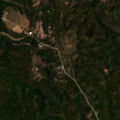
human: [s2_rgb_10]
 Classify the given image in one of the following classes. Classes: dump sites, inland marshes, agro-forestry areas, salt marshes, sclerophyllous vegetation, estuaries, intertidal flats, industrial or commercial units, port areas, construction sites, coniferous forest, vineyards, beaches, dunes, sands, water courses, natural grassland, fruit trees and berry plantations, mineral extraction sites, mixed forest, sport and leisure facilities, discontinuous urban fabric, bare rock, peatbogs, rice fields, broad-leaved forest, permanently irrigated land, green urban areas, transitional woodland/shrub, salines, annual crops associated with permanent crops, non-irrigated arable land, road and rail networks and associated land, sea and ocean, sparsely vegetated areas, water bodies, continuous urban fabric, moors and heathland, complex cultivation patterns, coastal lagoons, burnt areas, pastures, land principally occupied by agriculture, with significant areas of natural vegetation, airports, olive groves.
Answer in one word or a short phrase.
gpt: continuous urban fabric